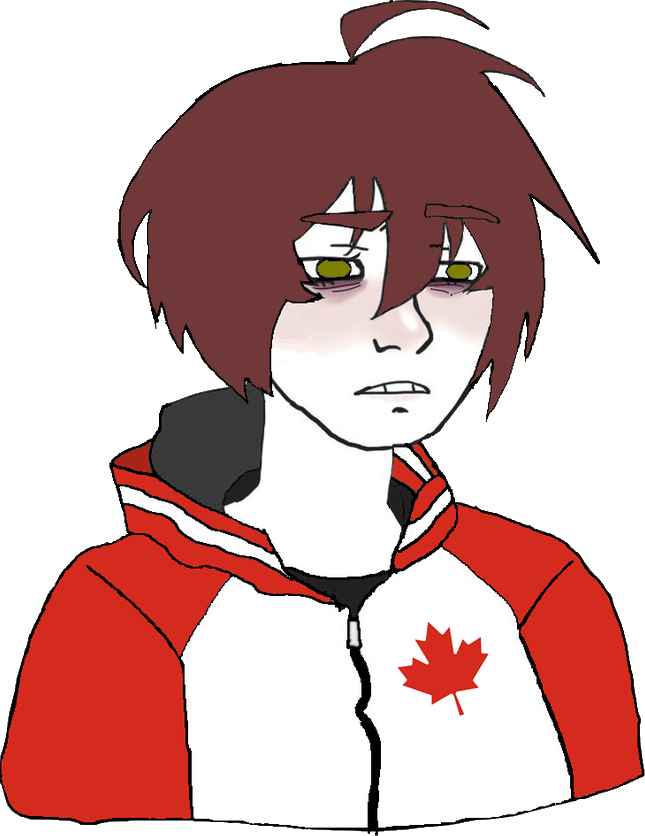
Label: 5_Twinkjak